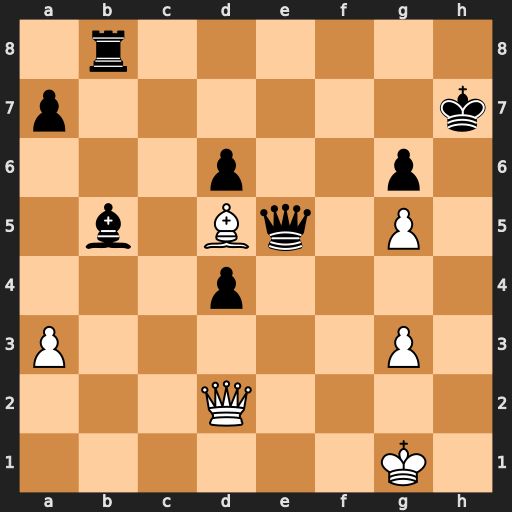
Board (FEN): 1r6/p6k/3p2p1/1b1Bq1P1/3p4/P5P1/3Q4/6K1
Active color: w
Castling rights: -
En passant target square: -
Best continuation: Qh2+ Kg7 Qh6#